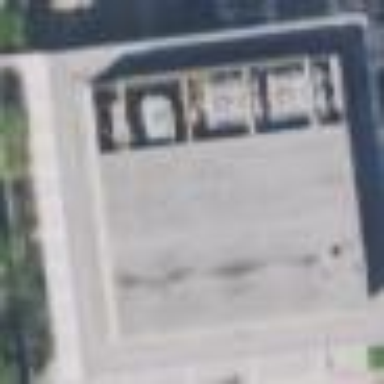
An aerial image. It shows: Commercial building.